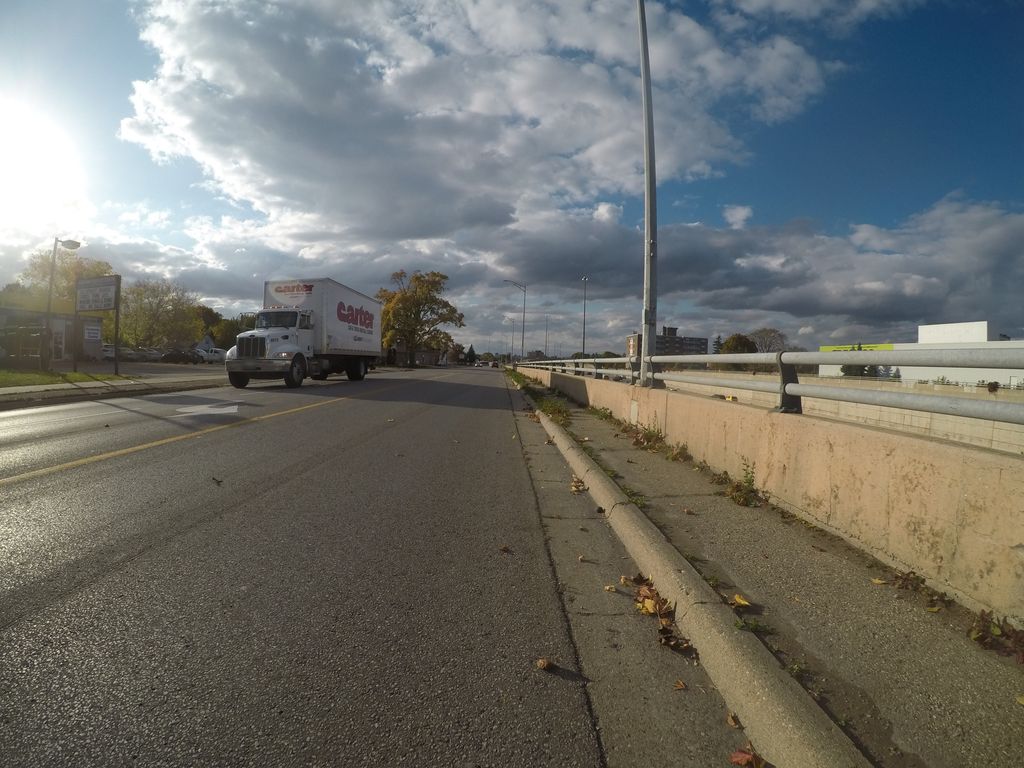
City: kitchener-waterloo